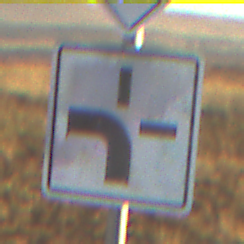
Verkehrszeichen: VerlaufVorfahrtsstrasse1
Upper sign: Vorfahrtsstrasse
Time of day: SunriseSunset
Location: Outdoor (Nature)
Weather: Clear
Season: NotSpecified
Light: Natural